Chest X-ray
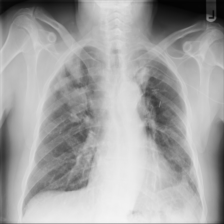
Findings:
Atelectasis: negative
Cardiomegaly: negative
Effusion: negative
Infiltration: negative
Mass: negative
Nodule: positive
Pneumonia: negative
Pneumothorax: negative
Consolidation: negative
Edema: negative
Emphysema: negative
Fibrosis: negative
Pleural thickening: negative
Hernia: negative